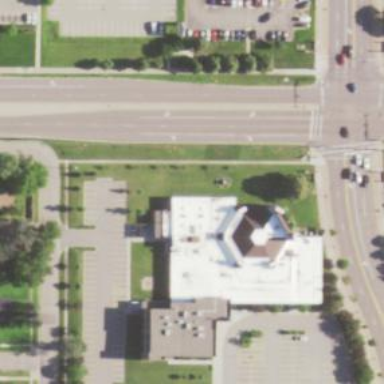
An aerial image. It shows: Beautiful church building.